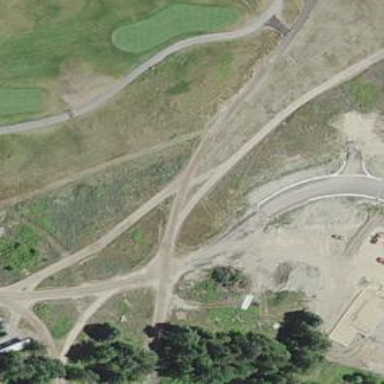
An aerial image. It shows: Path for golf carts.